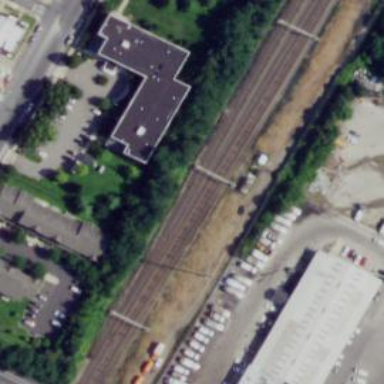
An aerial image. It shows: Railway junction.